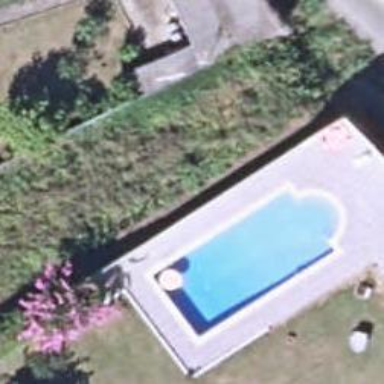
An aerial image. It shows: Swimming pool located in leisure land.